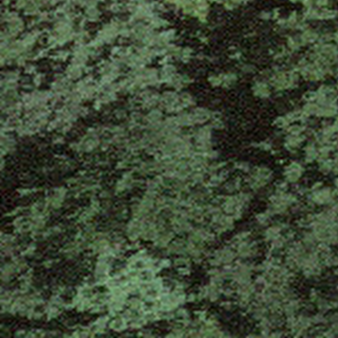
Label: other